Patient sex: M
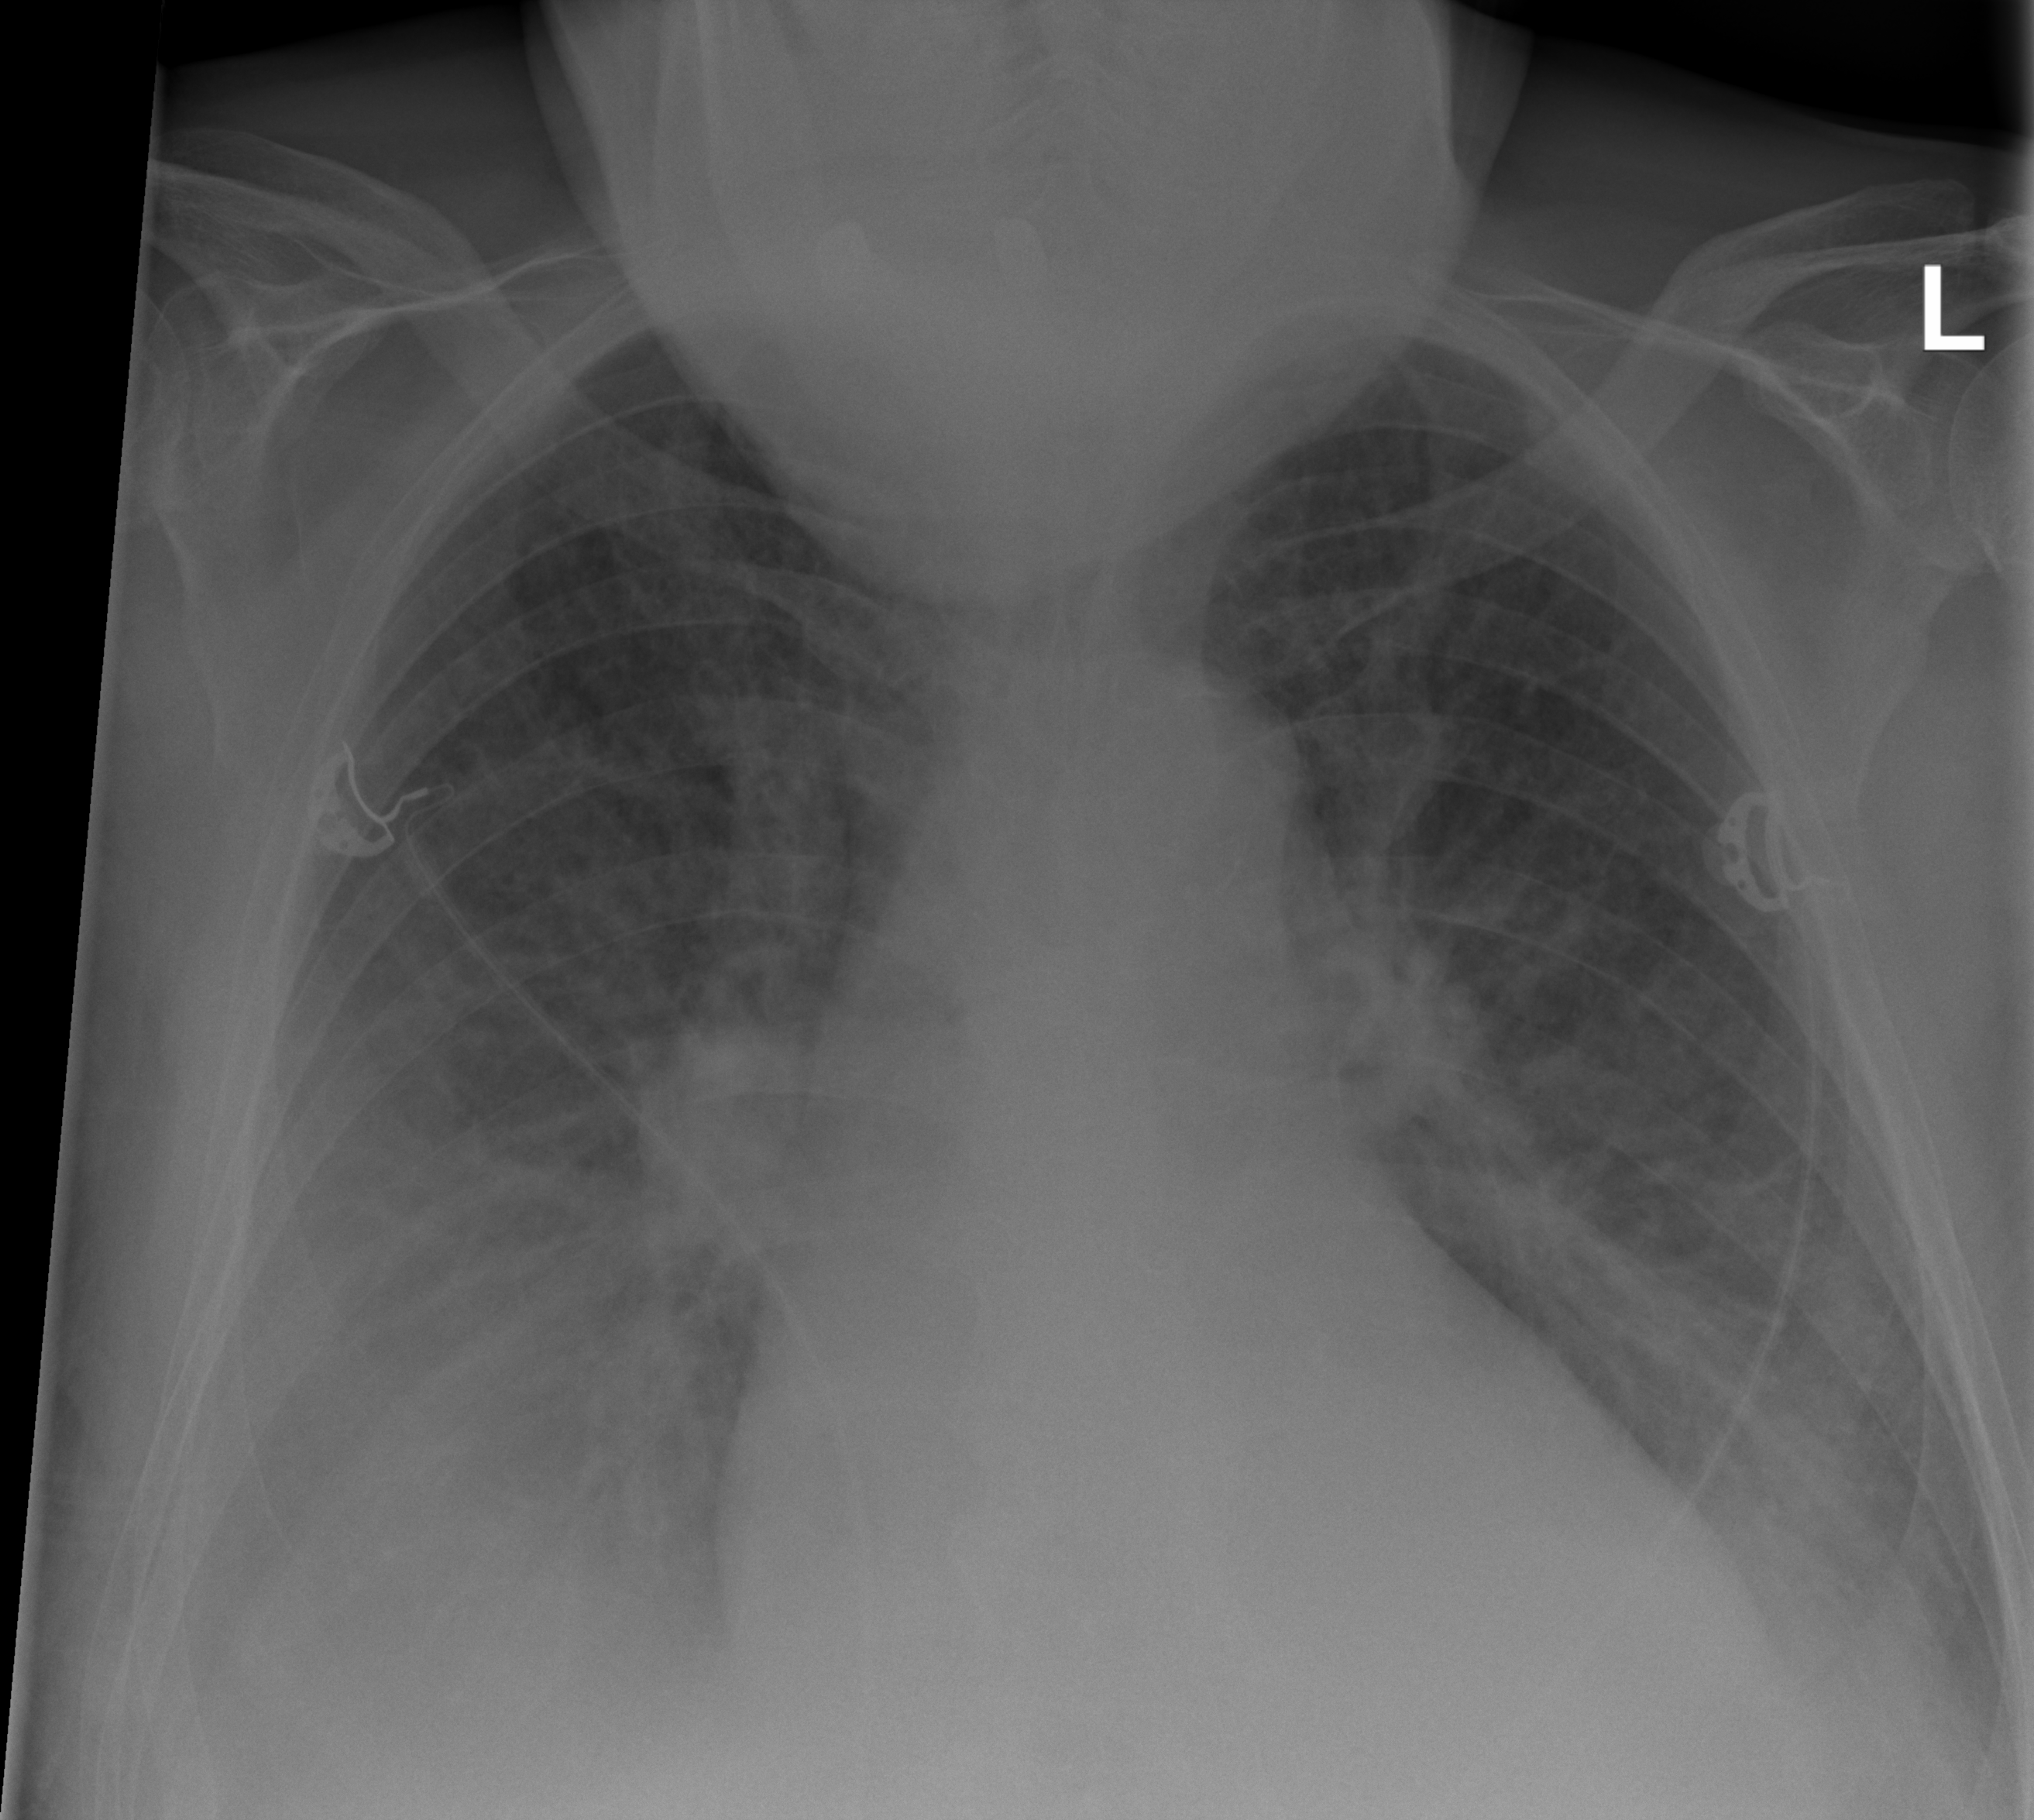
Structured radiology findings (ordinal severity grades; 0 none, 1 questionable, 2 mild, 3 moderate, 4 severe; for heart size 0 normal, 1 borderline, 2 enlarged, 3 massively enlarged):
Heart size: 2
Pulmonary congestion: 3
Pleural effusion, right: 3
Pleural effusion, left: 2
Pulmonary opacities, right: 3
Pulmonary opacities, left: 2
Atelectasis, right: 2
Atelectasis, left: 2